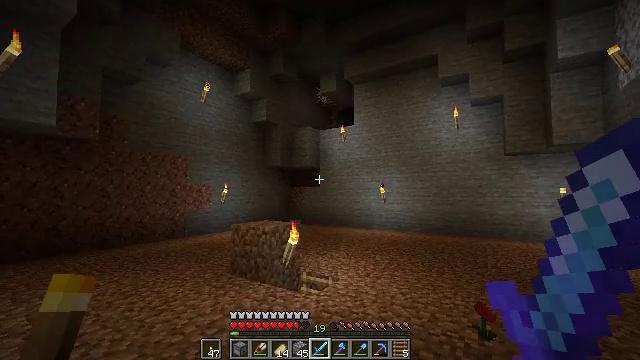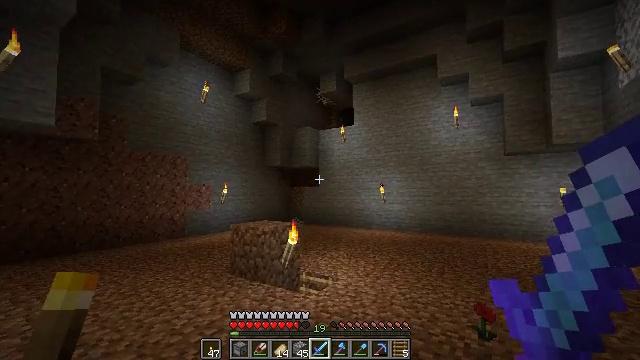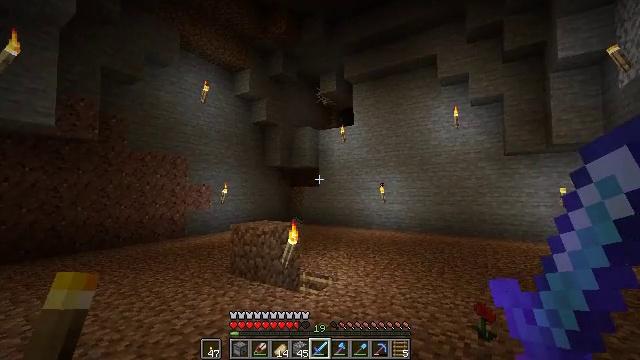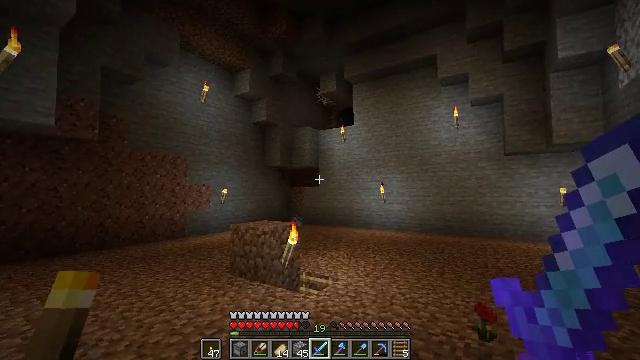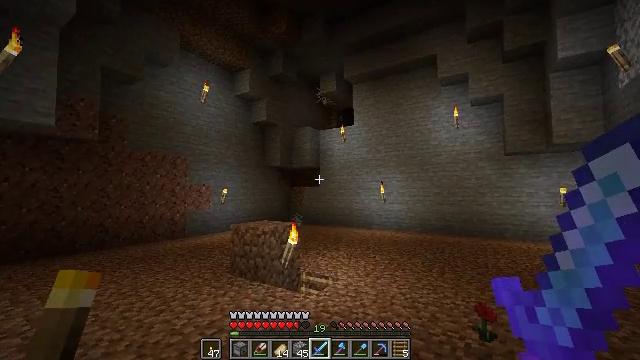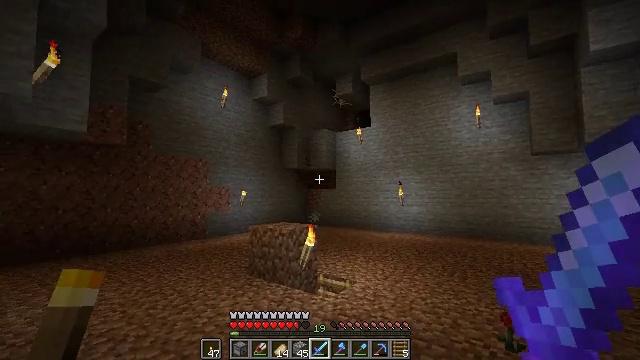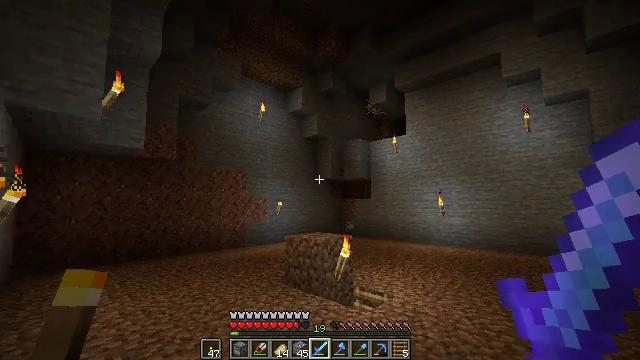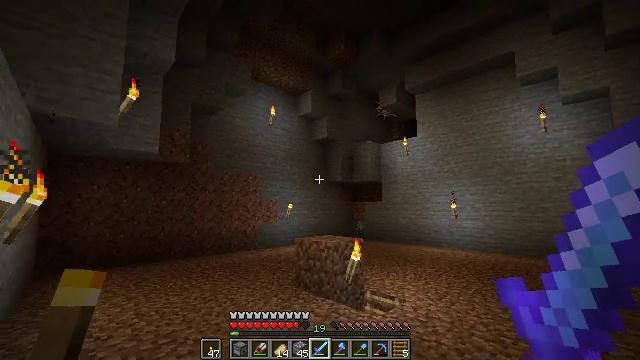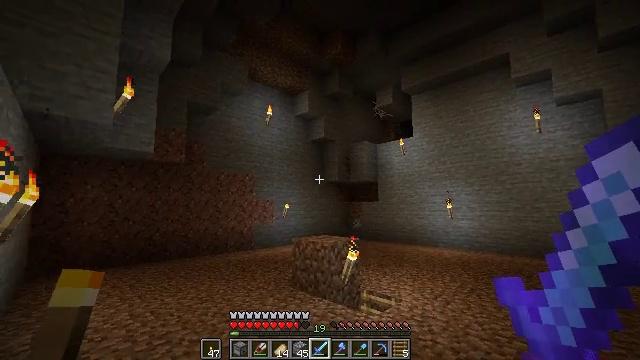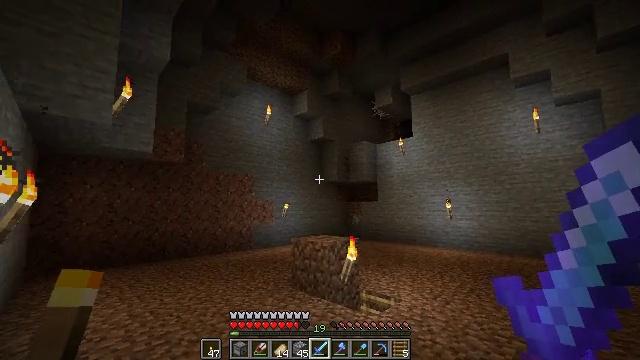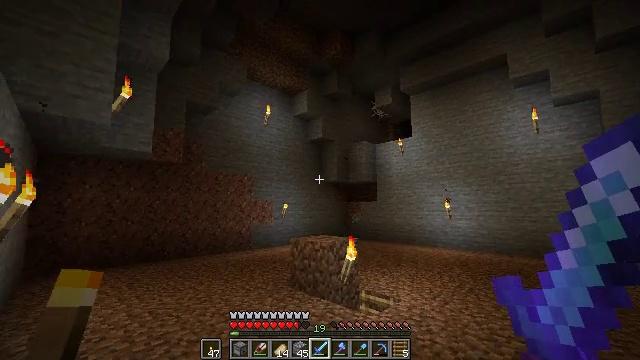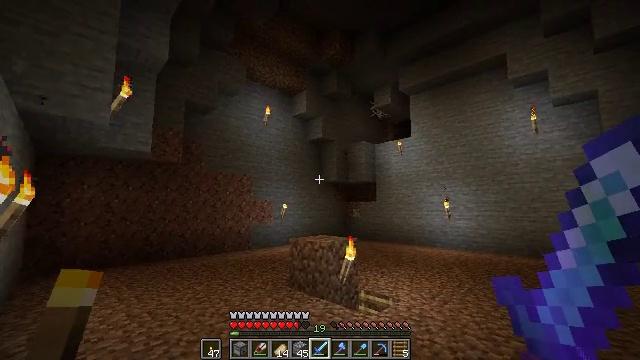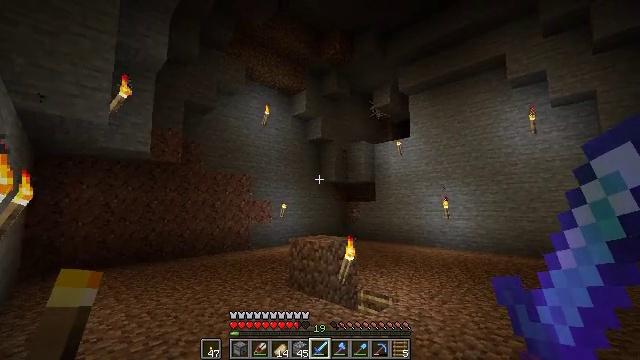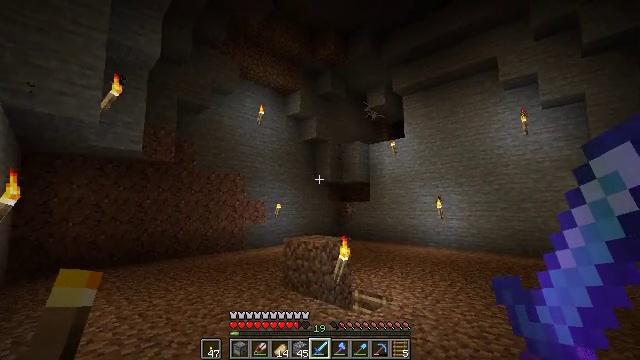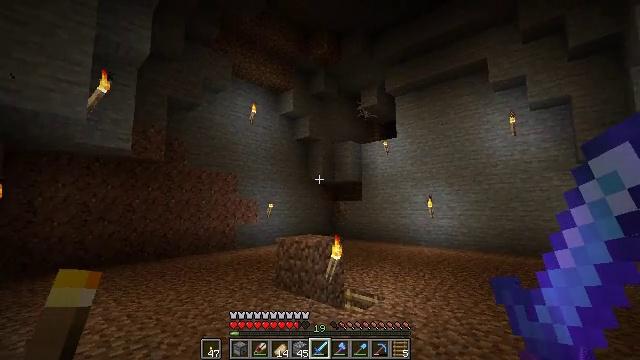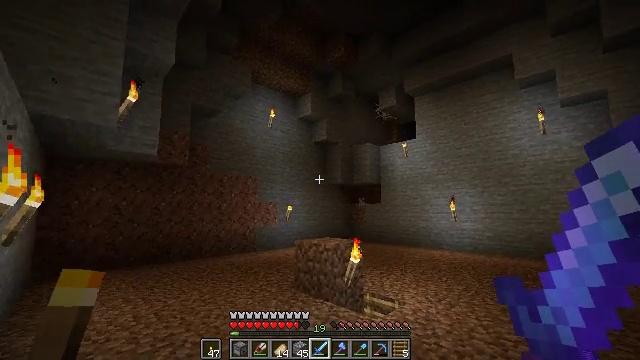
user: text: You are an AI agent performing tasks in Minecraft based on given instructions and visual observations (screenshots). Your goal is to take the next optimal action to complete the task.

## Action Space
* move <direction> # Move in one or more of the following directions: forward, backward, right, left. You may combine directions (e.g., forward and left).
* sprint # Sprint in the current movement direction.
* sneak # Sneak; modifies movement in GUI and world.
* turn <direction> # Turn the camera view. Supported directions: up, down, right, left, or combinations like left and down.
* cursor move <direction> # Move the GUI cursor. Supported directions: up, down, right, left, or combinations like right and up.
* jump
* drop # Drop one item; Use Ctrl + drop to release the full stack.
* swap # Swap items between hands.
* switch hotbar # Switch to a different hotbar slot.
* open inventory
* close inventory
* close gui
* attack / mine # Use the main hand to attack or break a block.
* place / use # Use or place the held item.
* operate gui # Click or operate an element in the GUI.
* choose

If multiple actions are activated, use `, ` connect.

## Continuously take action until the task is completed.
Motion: motion action
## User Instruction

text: Collect cobweb using shears for string.
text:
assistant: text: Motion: no_op
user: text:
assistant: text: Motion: no_op
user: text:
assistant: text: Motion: no_op
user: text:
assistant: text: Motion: no_op
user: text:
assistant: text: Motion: turn left
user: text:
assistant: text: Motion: turn left and up
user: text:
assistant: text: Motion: turn left
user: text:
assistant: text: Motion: no_op
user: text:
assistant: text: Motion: no_op
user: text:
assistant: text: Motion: no_op
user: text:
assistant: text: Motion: no_op
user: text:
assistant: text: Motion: no_op
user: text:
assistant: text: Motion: turn right
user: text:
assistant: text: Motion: turn right
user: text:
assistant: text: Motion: turn left
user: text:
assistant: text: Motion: turn left and up
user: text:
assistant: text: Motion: turn left and up
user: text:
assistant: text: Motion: turn up
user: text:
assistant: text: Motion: turn up
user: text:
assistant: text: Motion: turn up
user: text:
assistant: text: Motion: no_op
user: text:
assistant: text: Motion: no_op
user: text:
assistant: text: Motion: no_op
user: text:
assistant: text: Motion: no_op
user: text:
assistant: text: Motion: no_op
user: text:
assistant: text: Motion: no_op
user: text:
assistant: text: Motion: turn right
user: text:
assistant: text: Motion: turn right and up
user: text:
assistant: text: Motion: turn right and up
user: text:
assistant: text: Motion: turn right and up